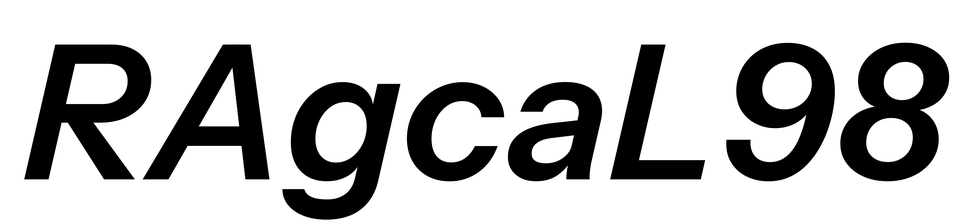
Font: InstrumentSans-Italic_SemiBold_Italic